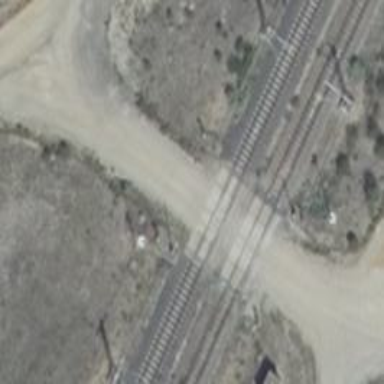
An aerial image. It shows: Railway level crossing.